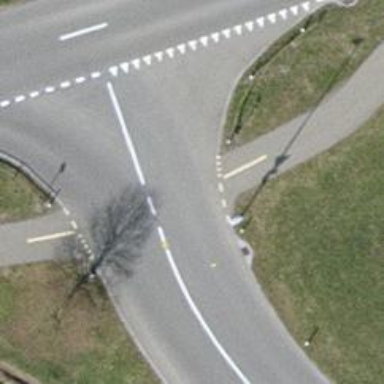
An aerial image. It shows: Crossing on the road.